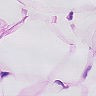
Metastatic tissue present: no